【题型】填空题　【知识点】立体几何　【难度】easy
如图，在正三棱柱 \(ABC-A_1B_1C_1\) 中，\(AB=1\)。若二面角 \(C-AB-C_1\) 的大小为 \(60^\circ\)，则侧棱长为\underline{\quad\quad\quad}。

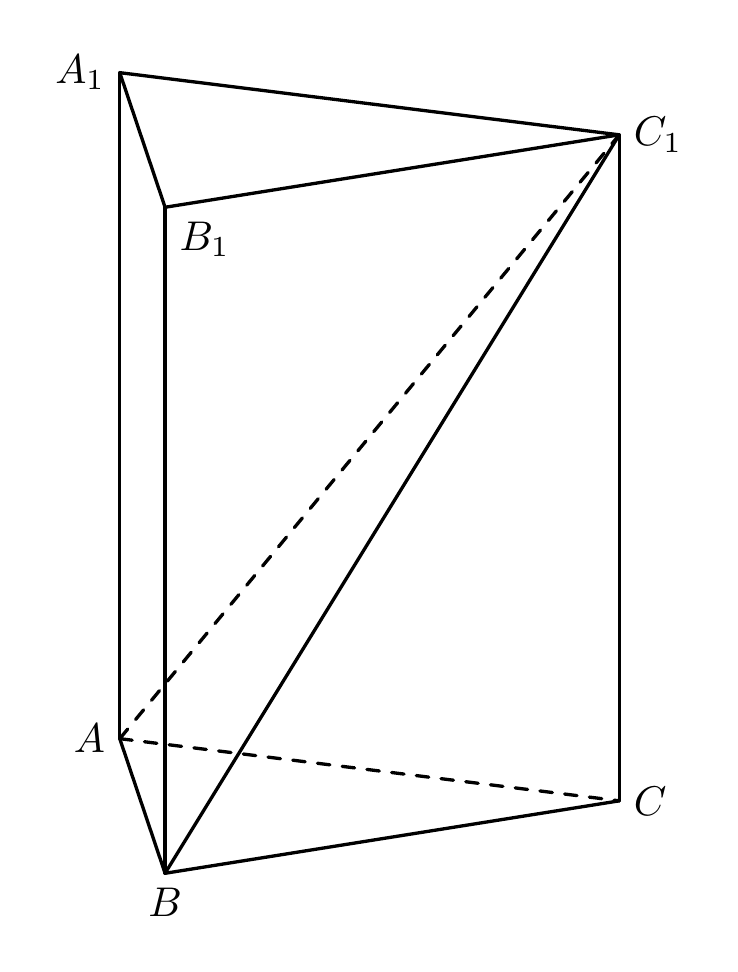
【解答】
\noindent
【答案】$\boldsymbol{\dfrac{3}{2}/1.5}$

\vspace{0.5em}
\noindent
【分析】根据二面角的定义，找到二面角的平面角，解三角形求$CC_1$。

\vspace{0.5em}
\noindent
【详解】由多面体$ABC-A_1B_1C_1$为正三棱柱可知，$\triangle ABC$为正三角形，且$AC_1=BC_1$，

取$AB$的中点为$O$，连接$OC$，$OC_1$，则$OC \perp AB$，$OC_1 \perp AB$，

所以$\angle COC_1$即为二面角$C-AB-C_1$的平面角，所以$\angle COC_1 = 60^\circ$，

在$\text{Rt}\triangle COC_1$中，$OC = \dfrac{\sqrt{3}}{2}$，$\tan \angle COC_1 = \dfrac{CC_1}{OC} = \sqrt{3}$，所以$CC_1 = \dfrac{3}{2}$，

所以正三棱柱$ABC-A_1B_1C_1$侧棱长为$\dfrac{3}{2}$。

\vspace{0.5em}
\noindent
故答案为：$\boldsymbol{\dfrac{3}{2}}$。

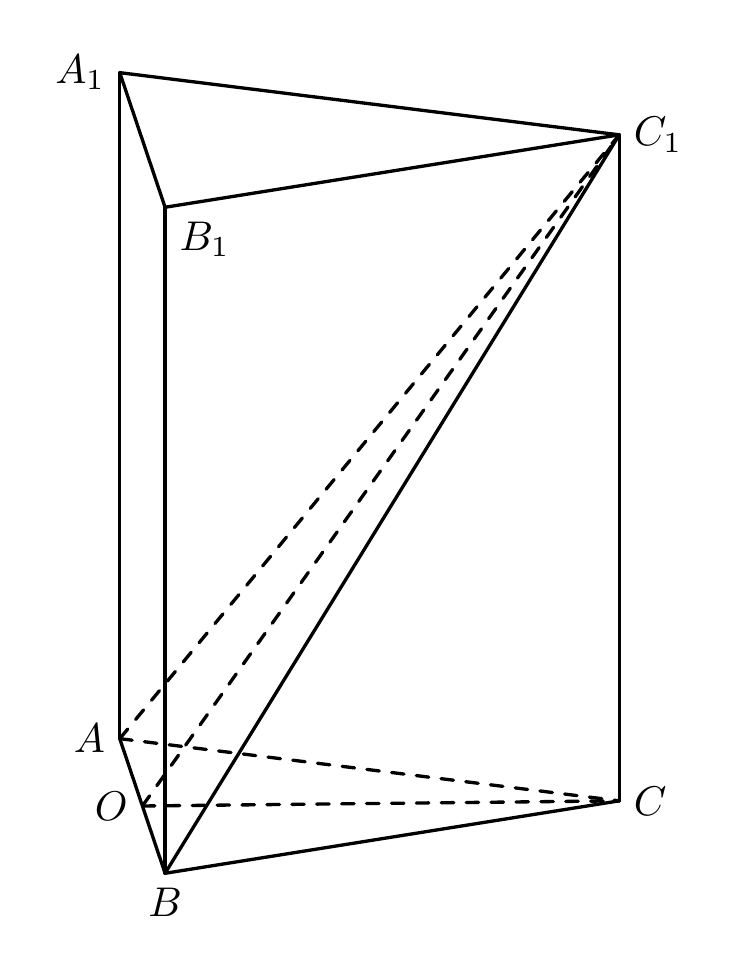